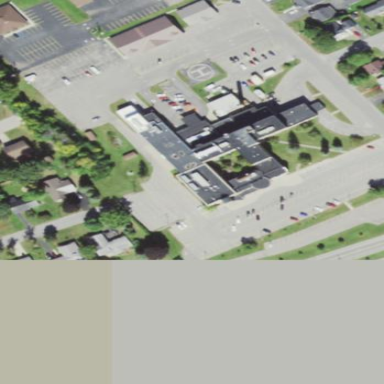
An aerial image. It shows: Healthcare facility identified as hospital.